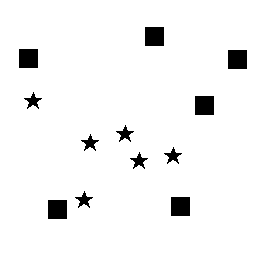
Squares: 6
Triangles: 0
Stars: 6
Total shapes: 12